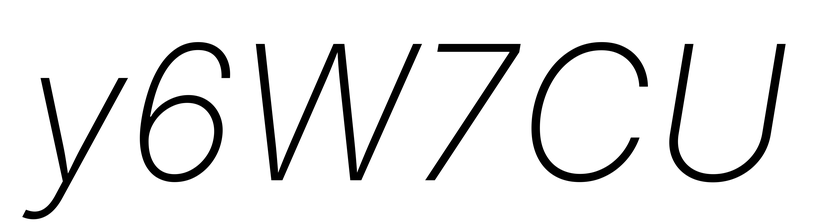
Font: Inter-Italic_ExtraLight_Italic